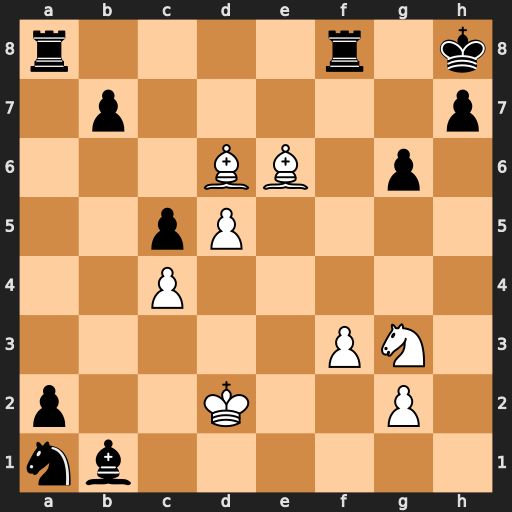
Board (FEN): r4r1k/1p5p/3BB1p1/2pP4/2P5/5PN1/p2K2P1/nb6
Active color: w
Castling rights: -
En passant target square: -
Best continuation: Be5+ Rf6 Bxf6#